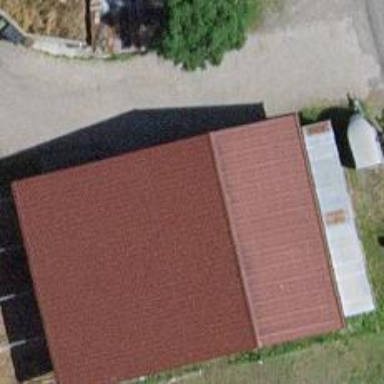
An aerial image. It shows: Stable.